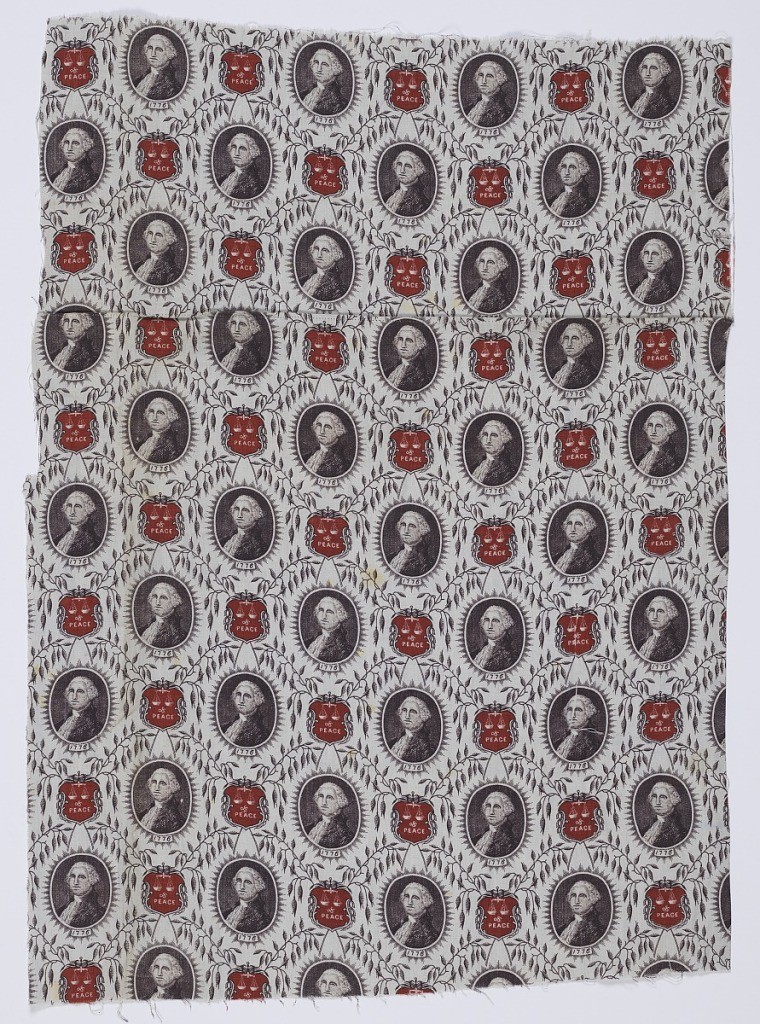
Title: Fragment
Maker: American Print Works, founded 1835
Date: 1876
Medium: cotton Technique: roller printed on plain weave
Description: Portrait medallions of George Washington alternate with shields bearing an image of a pair of scales with text reading "of peace", meant to be read as "Justice of Peace." Red and black on white.